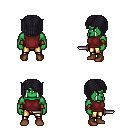
a pixel art fantasy rpg character, male body template, orc, green skin, maroon sleeveless shirt, gold greaves, raven pageboy hairstyle, cloth bracers, brown shoes, dagger, four views (front, back, left, right), 2x2 character sprite sheet, small pixel art, hard edges, no anti-aliasing